Question: I have a problem related to subversion and a maven multimodule project in eclipse.
Right now my project structure is (ignore the errors =)):

Then I upload the parent directory to SVN and make a checkout in another location, thinking that the eclipse directory structure will maintain, but it didn't, and it's a pain in the back to work using folders.
So my question is: how can I upload my project to a svn repository and keep the structure of the picture above?
Thanks
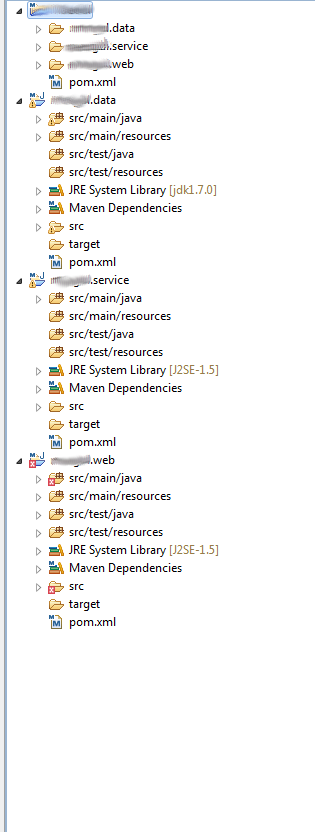
Answer: You can avoid this by never creating project inside the eclipse workspace. Always put them somewhere else, and then check them into and out of svn.